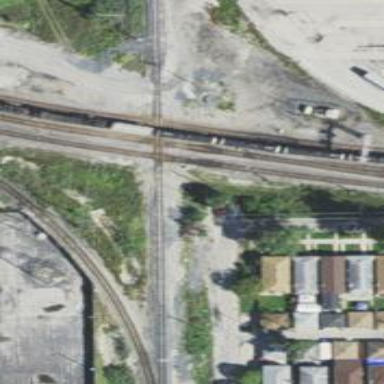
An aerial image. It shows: Railway crossing.